Interaction volume radius: 5 \u00c5
Interaction volume height: 35 \u00c5
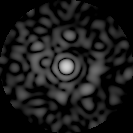
Disorder parameter: 0.835